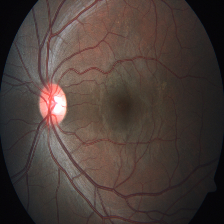
Diabetic retinopathy grade: Severe